Question: This is the properties window and as you can see in the highlighted line the semicolon between the numbers and I want to change it to comma as default.

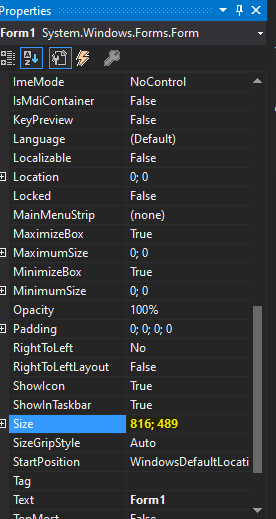
Answer: My VS uses ',' rather than ';' for Size etc. If you click start, type , open control panel, search , open it and click , what does your window look like?
Mine looks like:
<URL>
If I change "list separator" to ';' then my VS looks like yours (after I restart it)